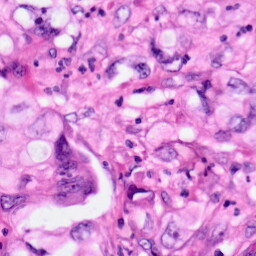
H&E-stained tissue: Pancreatic